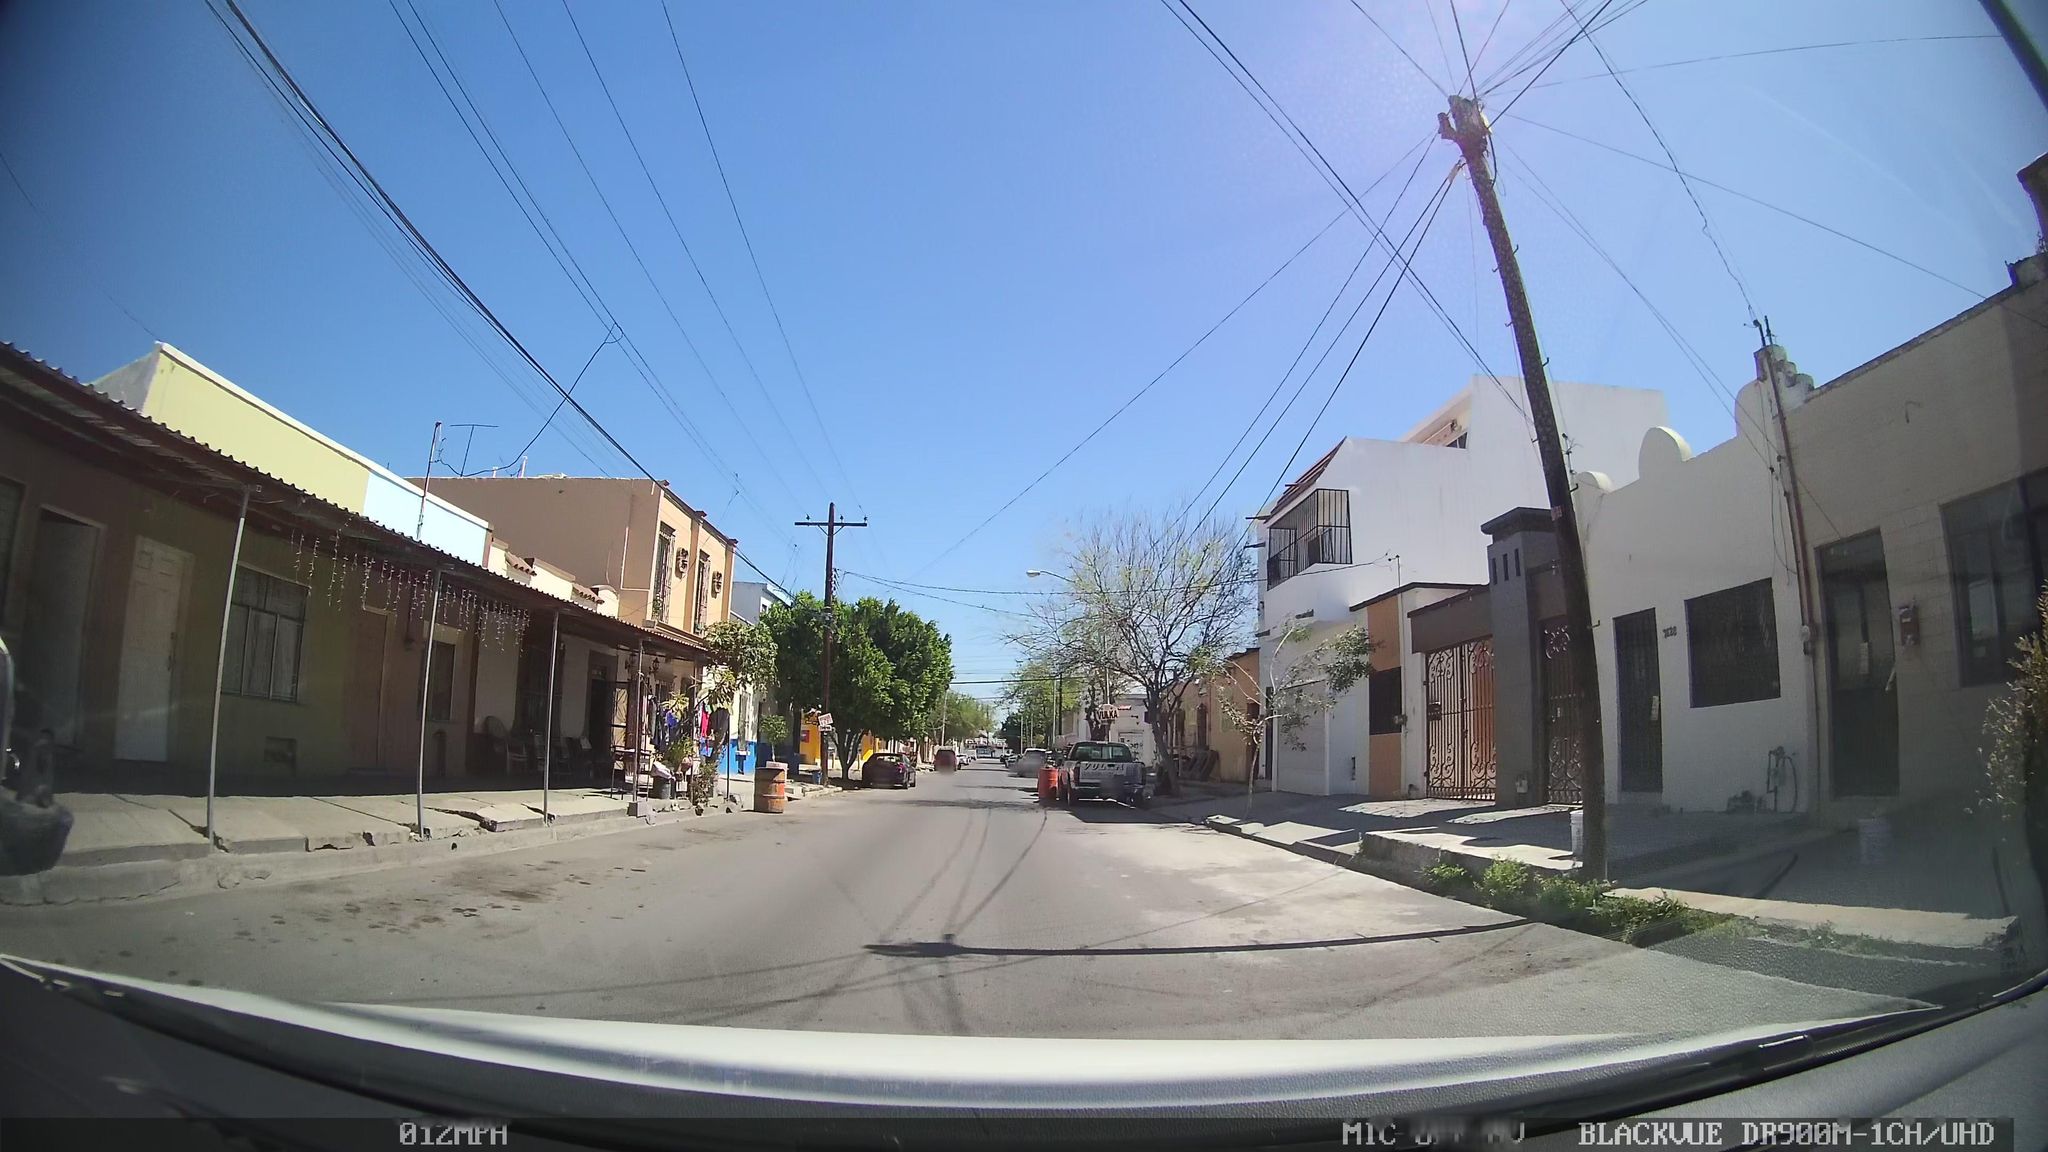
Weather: clear
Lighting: day
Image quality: good
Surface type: driving surface
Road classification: tertiary
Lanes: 2
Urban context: urban centre
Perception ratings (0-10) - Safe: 1.89, Lively: 8.77, Beautiful: 2.13, Boring: 4.89, Depressing: 6.84, Wealthy: 0.48